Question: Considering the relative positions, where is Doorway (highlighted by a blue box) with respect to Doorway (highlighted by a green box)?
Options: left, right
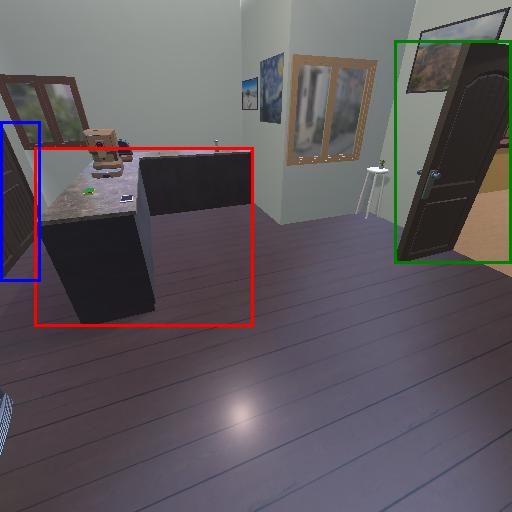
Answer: left